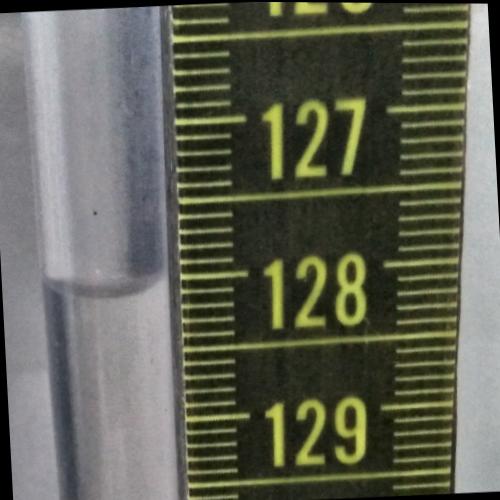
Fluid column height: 128.1 cm